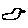
Label: bird